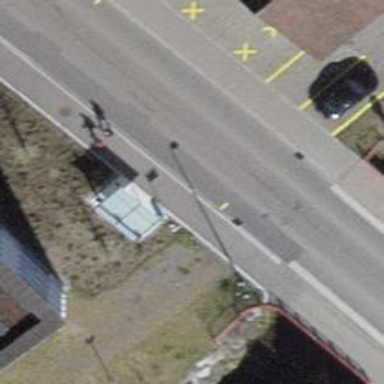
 serving as platform for public transportation."